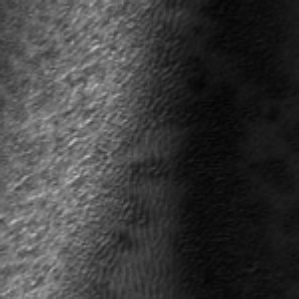
Label: frost